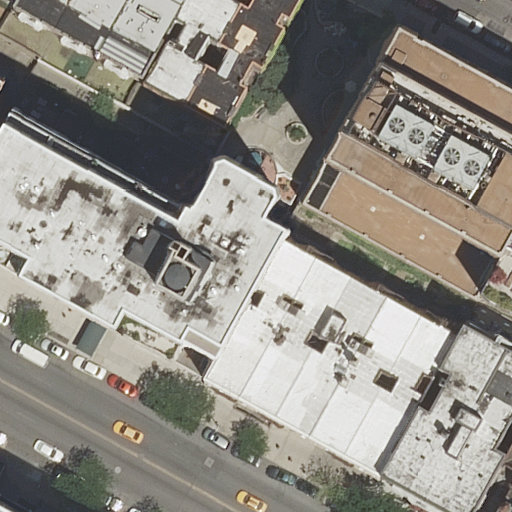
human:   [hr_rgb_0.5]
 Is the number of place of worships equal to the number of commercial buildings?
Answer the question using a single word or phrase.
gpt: no

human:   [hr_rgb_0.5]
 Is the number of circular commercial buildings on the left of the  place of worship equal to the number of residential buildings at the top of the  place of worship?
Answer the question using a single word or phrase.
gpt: no

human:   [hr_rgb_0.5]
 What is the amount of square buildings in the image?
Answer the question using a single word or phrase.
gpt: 0

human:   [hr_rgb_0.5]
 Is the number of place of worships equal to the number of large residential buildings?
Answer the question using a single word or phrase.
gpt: no

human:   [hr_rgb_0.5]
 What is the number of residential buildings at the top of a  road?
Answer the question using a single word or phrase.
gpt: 8

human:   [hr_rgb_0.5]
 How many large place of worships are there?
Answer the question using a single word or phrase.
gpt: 1

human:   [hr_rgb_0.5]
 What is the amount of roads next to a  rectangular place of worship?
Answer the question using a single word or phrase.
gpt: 0

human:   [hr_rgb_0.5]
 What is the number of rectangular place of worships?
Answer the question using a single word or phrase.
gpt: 0

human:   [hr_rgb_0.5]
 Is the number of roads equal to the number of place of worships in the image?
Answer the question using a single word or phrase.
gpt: no

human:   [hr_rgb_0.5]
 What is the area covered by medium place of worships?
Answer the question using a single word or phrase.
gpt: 0m2

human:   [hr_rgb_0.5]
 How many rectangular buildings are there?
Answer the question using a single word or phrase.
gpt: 6

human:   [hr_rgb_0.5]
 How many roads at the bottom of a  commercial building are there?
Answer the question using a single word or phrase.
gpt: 0

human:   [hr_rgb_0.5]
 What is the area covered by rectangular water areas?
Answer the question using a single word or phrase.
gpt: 0m2

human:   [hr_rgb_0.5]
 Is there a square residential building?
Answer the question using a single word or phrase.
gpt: no

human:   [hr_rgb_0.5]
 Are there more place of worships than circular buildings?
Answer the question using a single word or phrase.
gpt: yes

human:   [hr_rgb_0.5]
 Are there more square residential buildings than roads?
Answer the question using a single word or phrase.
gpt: no

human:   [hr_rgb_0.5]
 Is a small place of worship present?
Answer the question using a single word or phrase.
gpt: no

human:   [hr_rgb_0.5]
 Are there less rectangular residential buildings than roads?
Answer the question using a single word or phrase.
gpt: no

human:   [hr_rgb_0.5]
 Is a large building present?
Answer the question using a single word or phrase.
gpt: yes

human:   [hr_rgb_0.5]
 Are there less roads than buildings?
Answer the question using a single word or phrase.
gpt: yes

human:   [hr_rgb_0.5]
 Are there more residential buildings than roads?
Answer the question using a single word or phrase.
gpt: yes

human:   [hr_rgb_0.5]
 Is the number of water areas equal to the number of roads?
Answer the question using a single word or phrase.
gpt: no

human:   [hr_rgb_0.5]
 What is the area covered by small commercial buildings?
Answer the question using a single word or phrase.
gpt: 0m2

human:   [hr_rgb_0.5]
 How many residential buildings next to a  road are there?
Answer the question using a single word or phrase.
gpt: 10

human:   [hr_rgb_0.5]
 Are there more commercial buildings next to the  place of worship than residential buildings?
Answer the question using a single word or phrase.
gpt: no

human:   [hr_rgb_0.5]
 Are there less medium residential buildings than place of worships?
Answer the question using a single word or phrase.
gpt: no

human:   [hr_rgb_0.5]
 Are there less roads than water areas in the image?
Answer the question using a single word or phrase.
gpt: no

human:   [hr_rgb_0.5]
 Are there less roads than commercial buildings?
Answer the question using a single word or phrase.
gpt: no

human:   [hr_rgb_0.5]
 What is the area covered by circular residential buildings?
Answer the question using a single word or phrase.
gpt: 0m2

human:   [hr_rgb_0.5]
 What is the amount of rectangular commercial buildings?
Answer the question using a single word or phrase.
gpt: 0

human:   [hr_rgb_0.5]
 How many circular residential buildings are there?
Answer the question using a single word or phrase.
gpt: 0

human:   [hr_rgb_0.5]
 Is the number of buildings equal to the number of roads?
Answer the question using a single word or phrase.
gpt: no

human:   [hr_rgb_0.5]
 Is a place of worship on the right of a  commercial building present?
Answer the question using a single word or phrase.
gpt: no

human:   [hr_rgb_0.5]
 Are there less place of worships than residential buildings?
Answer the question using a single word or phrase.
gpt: yes

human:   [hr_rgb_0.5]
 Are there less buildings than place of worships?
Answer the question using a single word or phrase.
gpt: no

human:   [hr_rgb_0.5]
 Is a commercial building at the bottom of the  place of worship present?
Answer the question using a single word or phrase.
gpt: no